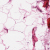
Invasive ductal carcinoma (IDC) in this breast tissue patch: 0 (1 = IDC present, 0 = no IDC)